Field crop: tomato
Growth stage: 1
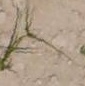
Species: cyperus